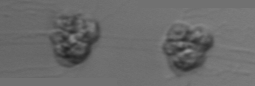
Label: Leptocylindrus_mediterraneus